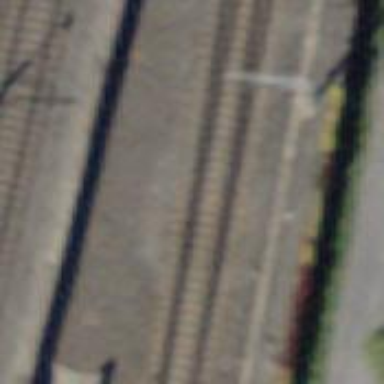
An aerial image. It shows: Rail siding with electrified contact lines.